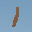
Label: 1